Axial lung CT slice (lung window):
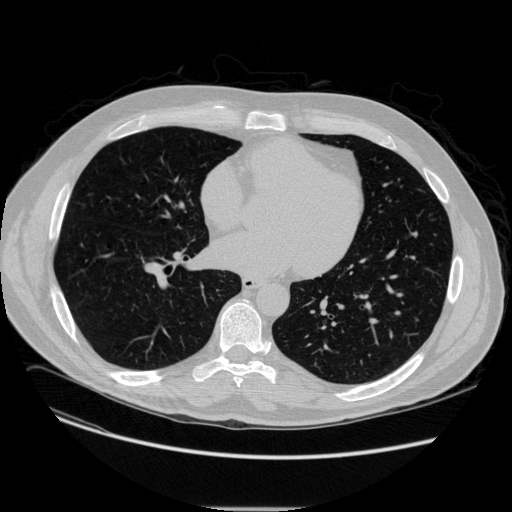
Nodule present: no